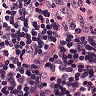
Metastatic tissue present: no